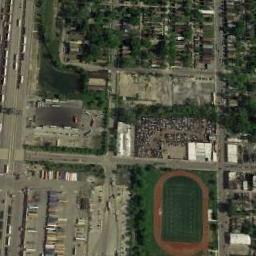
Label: ground_track_field